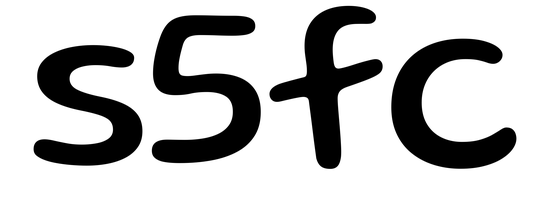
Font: Gluten_Regular